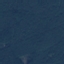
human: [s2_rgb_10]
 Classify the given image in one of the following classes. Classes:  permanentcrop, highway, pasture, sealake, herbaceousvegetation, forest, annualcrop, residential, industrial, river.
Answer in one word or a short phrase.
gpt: Forest